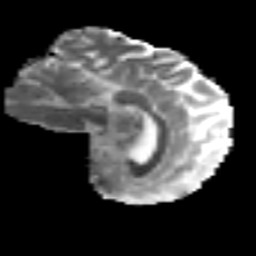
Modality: MD
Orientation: sagittal
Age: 27
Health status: ill
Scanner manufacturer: philips
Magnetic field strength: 3 T
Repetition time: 9 s
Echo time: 0.127 s